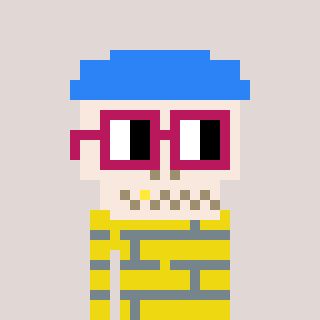
a pixel art character with square dark red glasses, a skeleton-hat-shaped head and a yellow-colored body on a warm background